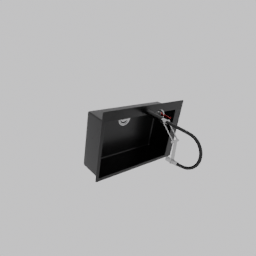
Label: appliances